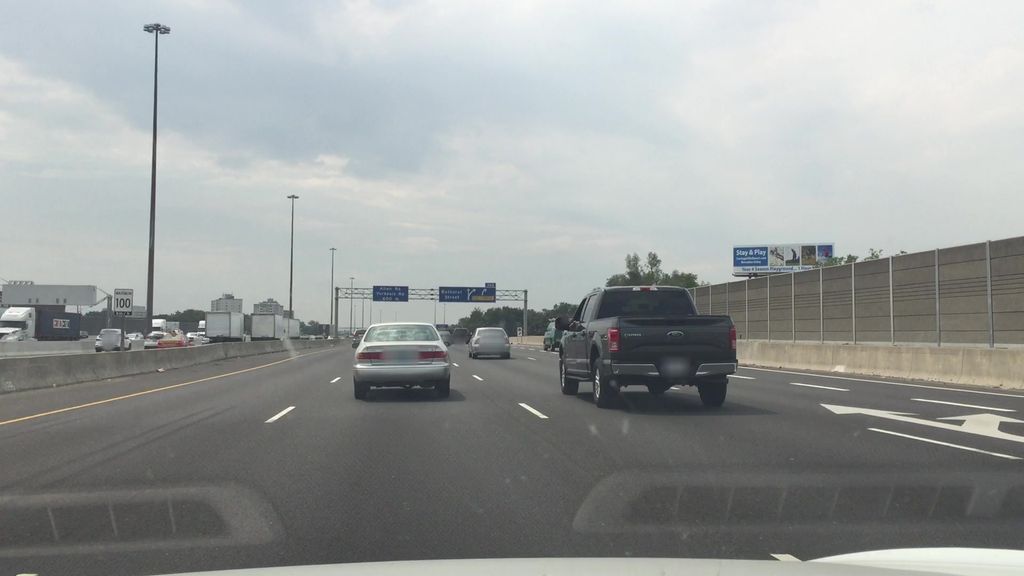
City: toronto